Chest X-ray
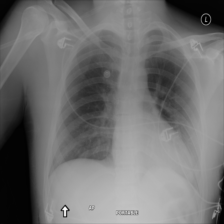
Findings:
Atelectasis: negative
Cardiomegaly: negative
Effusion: negative
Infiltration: negative
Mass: negative
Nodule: negative
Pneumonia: negative
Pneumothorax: negative
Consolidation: negative
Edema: negative
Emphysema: negative
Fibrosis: negative
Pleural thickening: negative
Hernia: negative